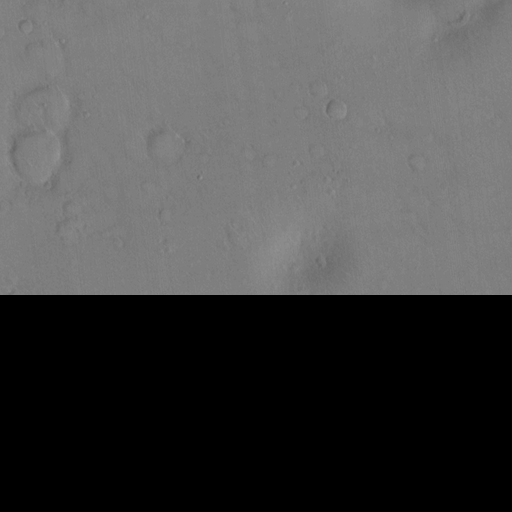
Classes present: Background, Cone